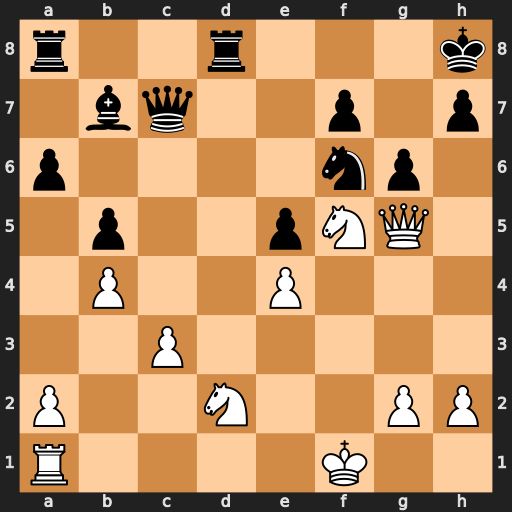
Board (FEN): r2r3k/1bq2p1p/p4np1/1p2pNQ1/1P2P3/2P5/P2N2PP/R4K2
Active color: w
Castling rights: -
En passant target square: -
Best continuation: Qxf6+ Kg8 Qg7#